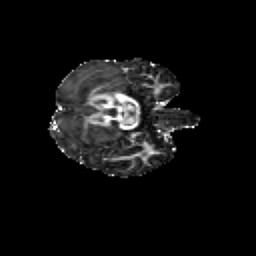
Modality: FA
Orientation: axial
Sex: male
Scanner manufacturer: siemens
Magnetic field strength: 3 T
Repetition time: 5 s
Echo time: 0.071 s